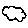
Label: cloud